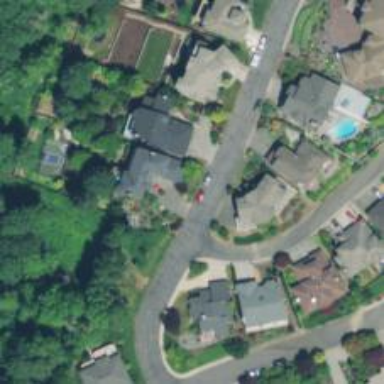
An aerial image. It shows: Residential road with sidewalk on the left side.